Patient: sex M, age 61
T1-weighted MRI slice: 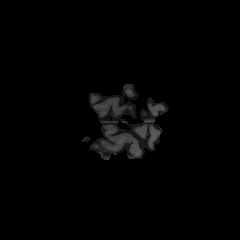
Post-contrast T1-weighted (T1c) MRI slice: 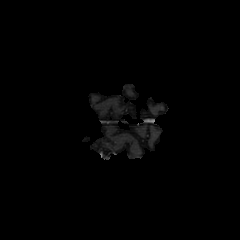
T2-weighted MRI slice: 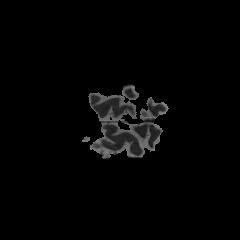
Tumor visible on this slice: no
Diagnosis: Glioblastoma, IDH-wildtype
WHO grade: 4